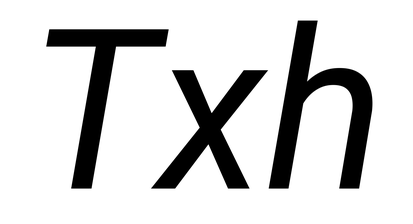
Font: Roboto-Italic_Italic